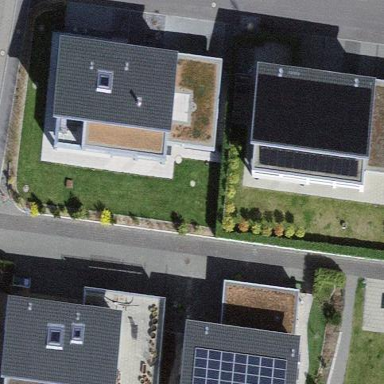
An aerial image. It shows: Simple and straightforward house.